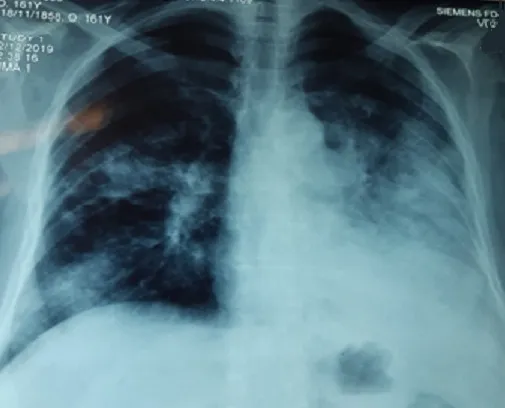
The posteroanterior chest roentgenogram showing a heterogeneous opacity occupying the lower half of the left thoracic hemichamps associated with heterogeneous nodular opacities confluent on the right.
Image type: radiology (x_ray)